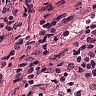
Metastatic tissue present: no